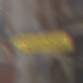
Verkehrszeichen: UmleitungswegweiserLinksweisend
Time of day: Midday
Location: Outdoor (Urban)
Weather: Overcast
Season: NotSpecified
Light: Natural